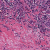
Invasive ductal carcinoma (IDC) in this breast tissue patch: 1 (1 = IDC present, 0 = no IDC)